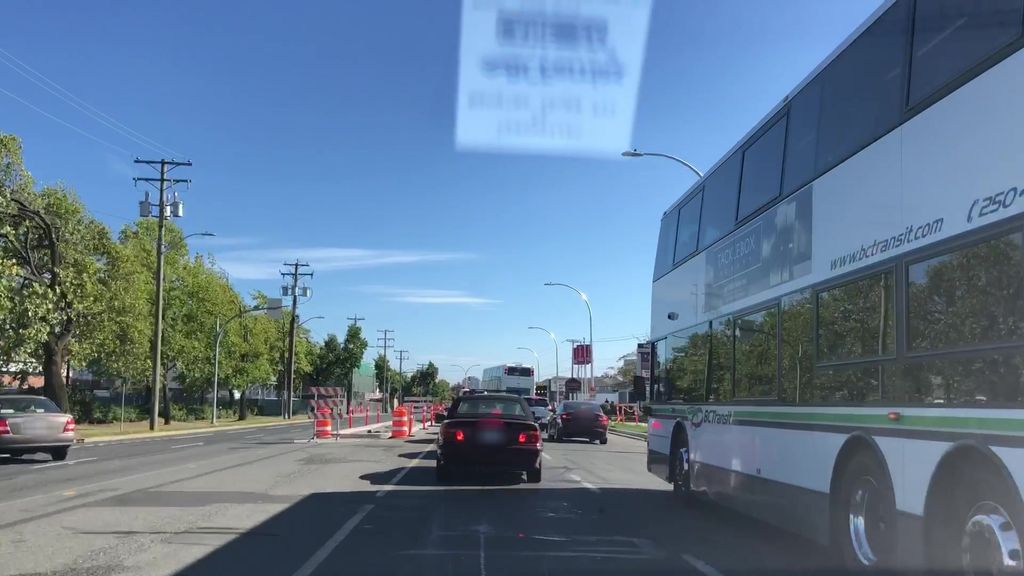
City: victoria